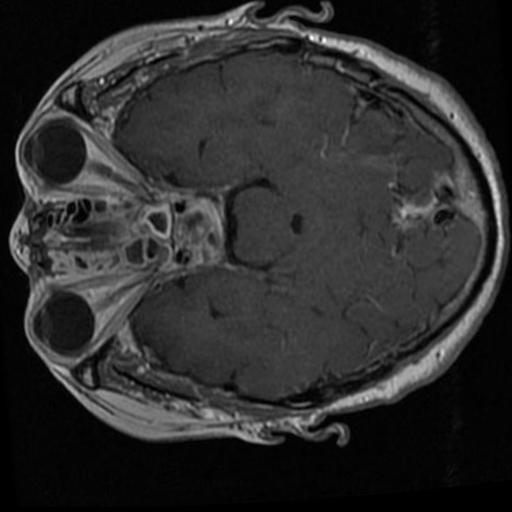
Label: brain_tumor